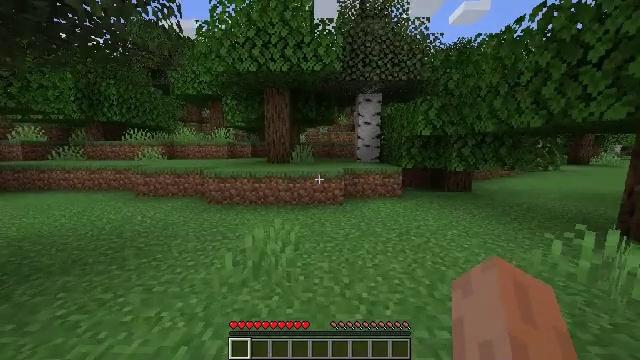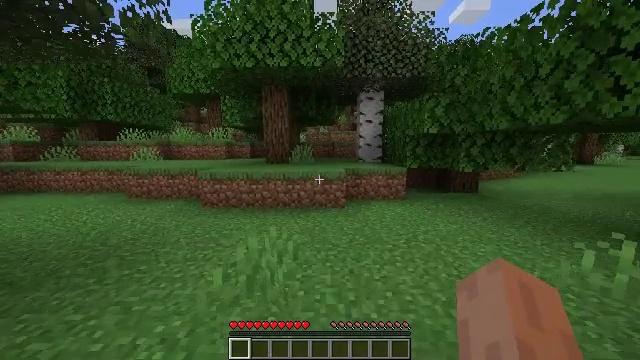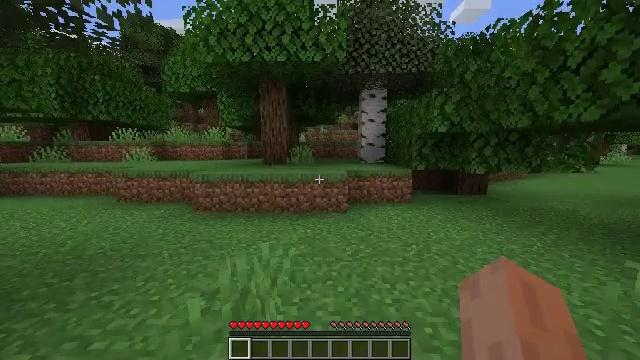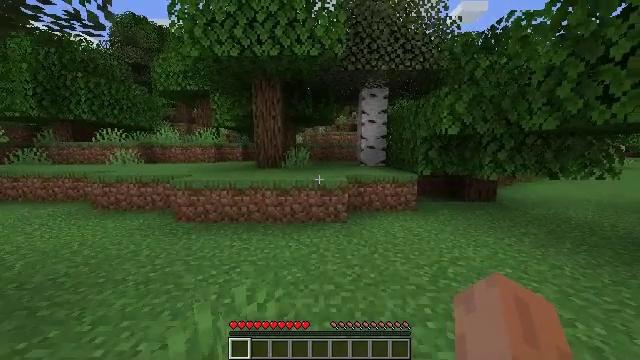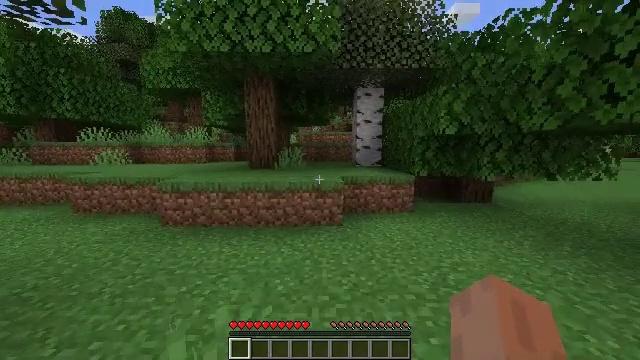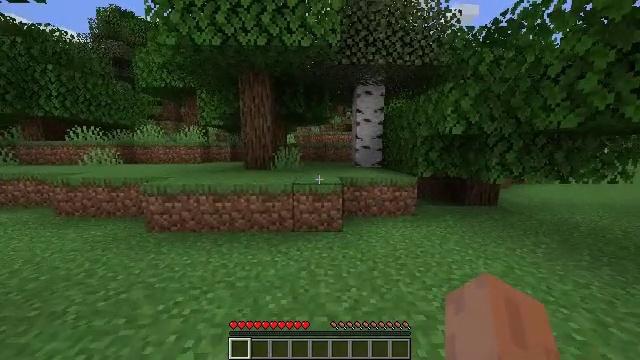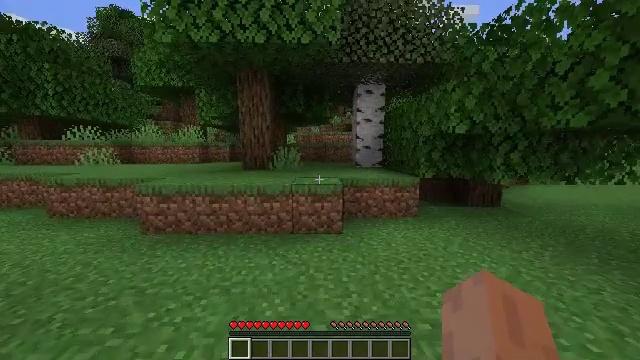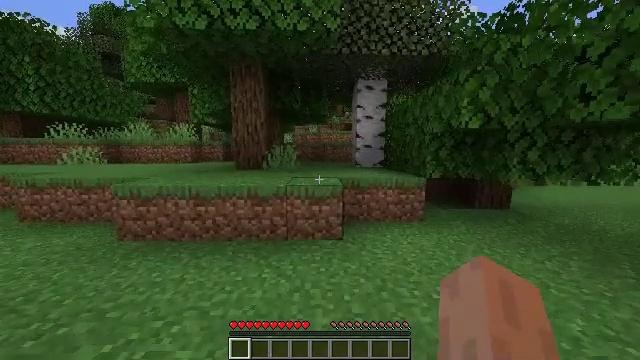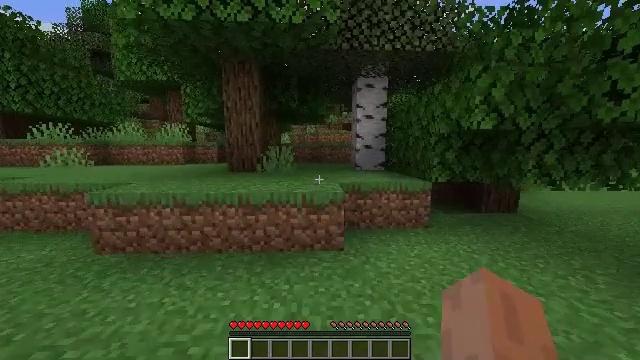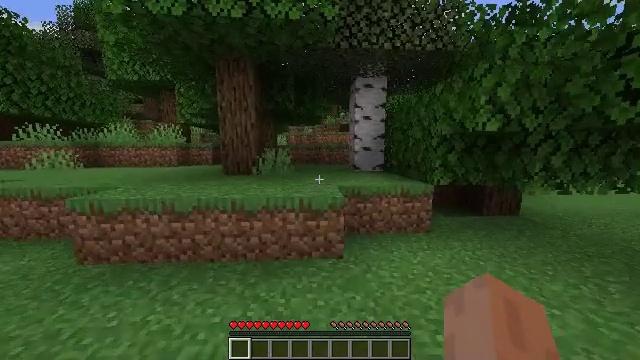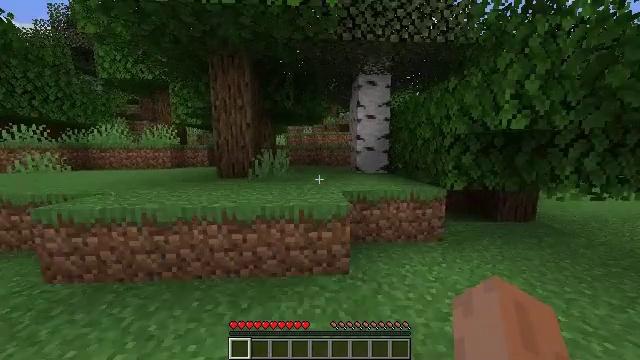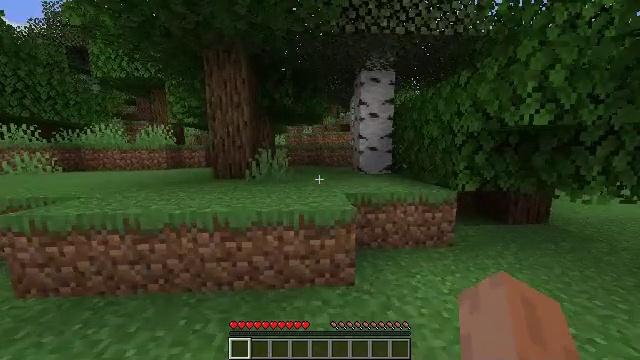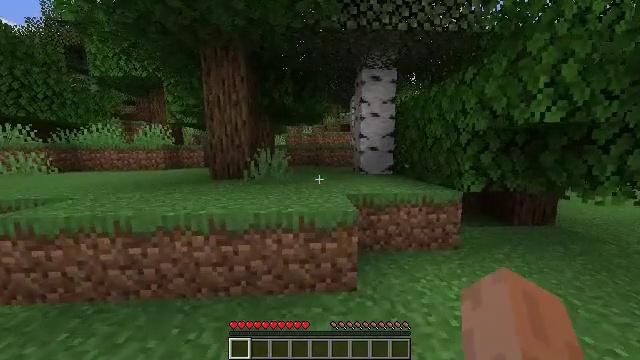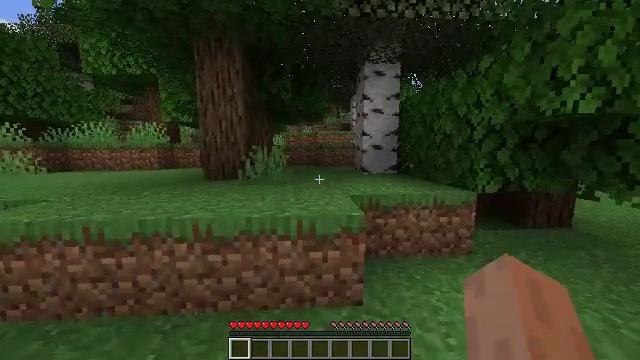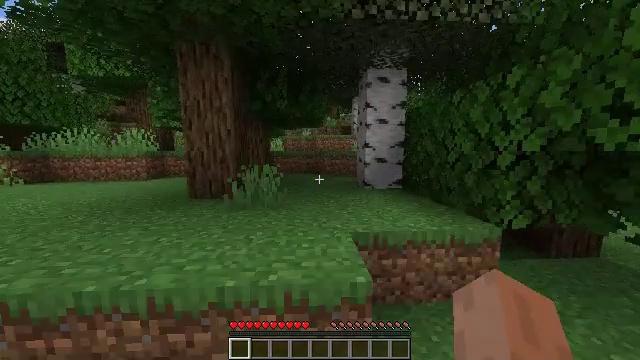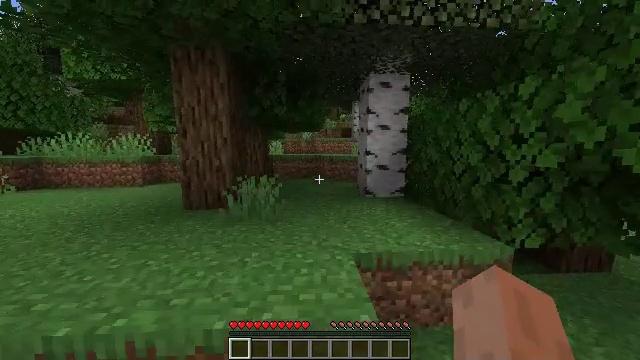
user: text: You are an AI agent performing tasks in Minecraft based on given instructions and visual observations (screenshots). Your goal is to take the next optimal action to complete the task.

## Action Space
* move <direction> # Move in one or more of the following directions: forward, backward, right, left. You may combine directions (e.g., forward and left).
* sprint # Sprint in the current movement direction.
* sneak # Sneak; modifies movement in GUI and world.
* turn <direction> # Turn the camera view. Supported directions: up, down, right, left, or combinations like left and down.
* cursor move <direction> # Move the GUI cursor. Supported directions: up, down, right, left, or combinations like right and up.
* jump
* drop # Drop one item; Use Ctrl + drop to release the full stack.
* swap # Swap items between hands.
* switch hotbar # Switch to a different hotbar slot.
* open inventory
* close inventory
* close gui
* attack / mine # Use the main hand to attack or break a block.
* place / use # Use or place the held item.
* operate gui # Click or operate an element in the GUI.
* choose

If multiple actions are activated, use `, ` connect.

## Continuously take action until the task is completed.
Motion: motion action
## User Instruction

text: Retrieve oak planks from the wooden block.
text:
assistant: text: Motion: move forward, attack / mine
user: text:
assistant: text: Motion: move forward, attack / mine
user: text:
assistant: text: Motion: move forward, attack / mine
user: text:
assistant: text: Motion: move forward, turn right, attack / mine
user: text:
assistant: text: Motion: move forward, attack / mine
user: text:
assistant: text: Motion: move forward, attack / mine
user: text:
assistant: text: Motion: move forward, attack / mine
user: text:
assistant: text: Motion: move forward, attack / mine
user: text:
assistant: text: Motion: move forward, attack / mine
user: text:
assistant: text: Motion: move forward, attack / mine
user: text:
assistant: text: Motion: move forward, attack / mine
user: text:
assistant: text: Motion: move forward, attack / mine
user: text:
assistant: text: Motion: move forward, attack / mine
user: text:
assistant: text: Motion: move forward, attack / mine, jump
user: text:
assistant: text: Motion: move forward, attack / mine, jump
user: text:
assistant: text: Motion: move forward, attack / mine, jump
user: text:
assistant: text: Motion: move forward, attack / mine, jump
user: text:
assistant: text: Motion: move forward, attack / mine
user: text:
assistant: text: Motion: move forward, attack / mine
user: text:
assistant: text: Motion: move forward, attack / mine
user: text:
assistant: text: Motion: move forward, attack / mine
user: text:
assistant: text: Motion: move forward, turn right, attack / mine
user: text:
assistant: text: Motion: move forward, turn right, attack / mine
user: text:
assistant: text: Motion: move forward, turn right, attack / mine
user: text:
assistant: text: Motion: move forward, turn right, attack / mine
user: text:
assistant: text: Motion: move forward, turn right, attack / mine
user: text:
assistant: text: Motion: move forward, attack / mine
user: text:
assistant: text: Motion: move forward, attack / mine
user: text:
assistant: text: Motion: move forward, attack / mine
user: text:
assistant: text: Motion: move forward, attack / mine